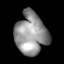
Tissue: prostate
Cell type: T cells
Senescence score: 0.3598
Nuclear area (px): 1295
Mean DAPI intensity: 147.667